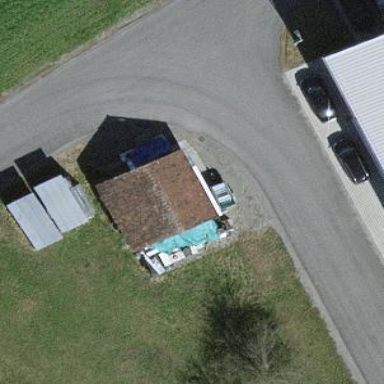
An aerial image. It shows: Shed.